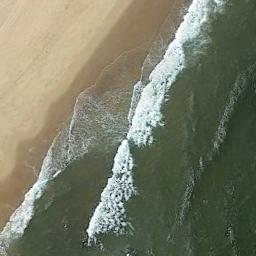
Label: beach